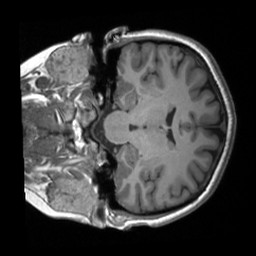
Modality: T1w
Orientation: coronal
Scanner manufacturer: siemens
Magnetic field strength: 3 T
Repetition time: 2 s
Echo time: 0.0023 s